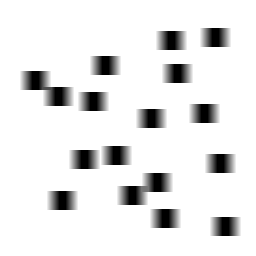
Squares: 17
Triangles: 0
Stars: 0
Total shapes: 17